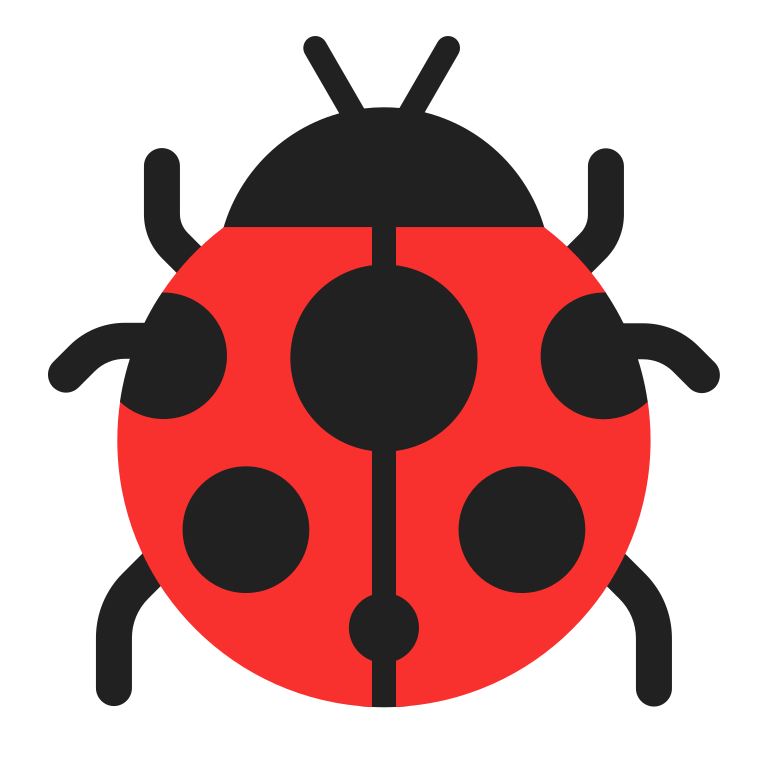
lady beetle flat